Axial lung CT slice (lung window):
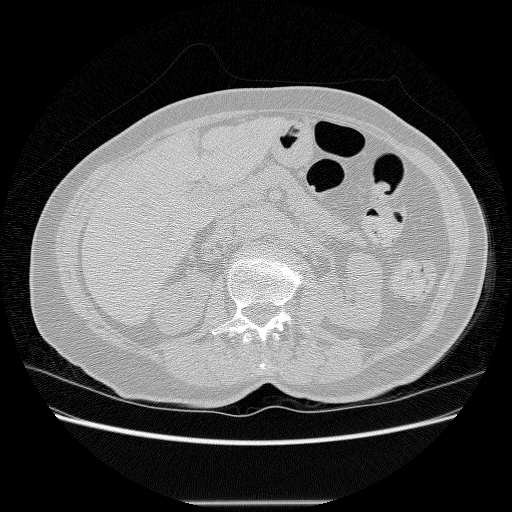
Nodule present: no